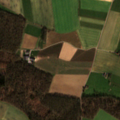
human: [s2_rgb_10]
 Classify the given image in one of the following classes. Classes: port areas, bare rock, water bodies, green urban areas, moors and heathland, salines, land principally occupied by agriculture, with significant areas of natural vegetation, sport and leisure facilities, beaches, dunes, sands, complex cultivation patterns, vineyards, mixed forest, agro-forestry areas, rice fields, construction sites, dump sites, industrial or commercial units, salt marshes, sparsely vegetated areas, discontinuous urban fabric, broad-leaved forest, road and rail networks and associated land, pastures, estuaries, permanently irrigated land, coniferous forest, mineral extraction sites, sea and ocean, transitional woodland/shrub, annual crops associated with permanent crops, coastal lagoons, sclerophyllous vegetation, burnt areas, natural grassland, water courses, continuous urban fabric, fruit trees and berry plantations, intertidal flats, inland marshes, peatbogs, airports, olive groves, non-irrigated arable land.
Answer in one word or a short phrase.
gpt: non-irrigated arable land, pastures, complex cultivation patterns, broad-leaved forest